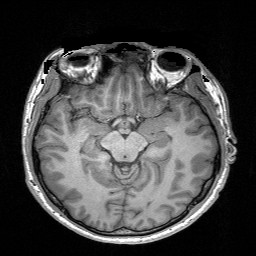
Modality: T1w
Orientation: coronal